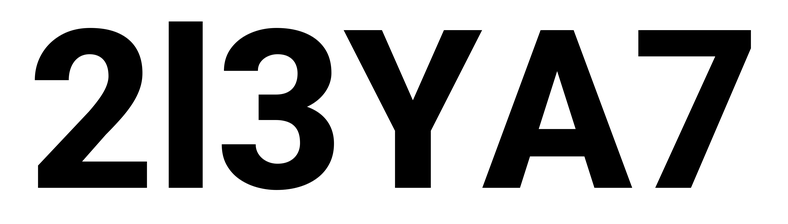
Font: Roboto_ExtraBold